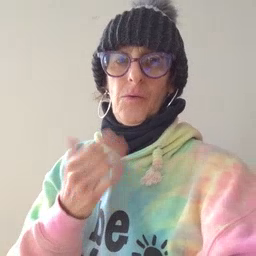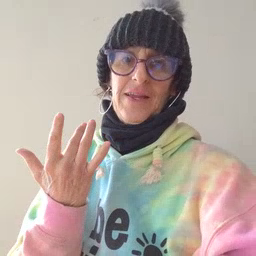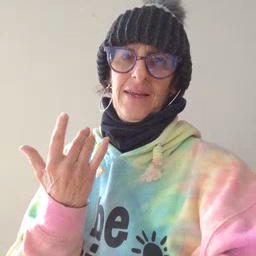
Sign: wait